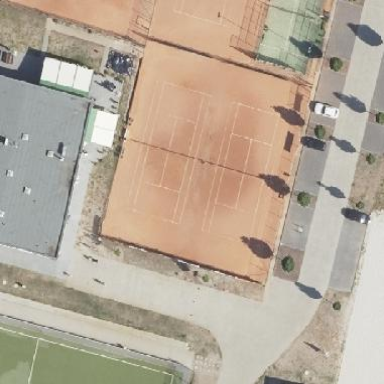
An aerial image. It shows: Tennis court on pitch.